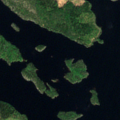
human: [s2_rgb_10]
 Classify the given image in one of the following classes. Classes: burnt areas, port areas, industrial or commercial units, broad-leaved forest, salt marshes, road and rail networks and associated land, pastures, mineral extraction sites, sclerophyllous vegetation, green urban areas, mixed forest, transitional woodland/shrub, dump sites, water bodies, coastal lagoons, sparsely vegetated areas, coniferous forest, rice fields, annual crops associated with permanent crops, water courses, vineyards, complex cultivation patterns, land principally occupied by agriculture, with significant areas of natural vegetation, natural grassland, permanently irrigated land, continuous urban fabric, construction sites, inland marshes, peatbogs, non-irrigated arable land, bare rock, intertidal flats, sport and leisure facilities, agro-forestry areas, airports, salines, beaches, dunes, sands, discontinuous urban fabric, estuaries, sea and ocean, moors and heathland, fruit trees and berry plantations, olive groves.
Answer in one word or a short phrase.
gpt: coniferous forest, mixed forest, water bodies